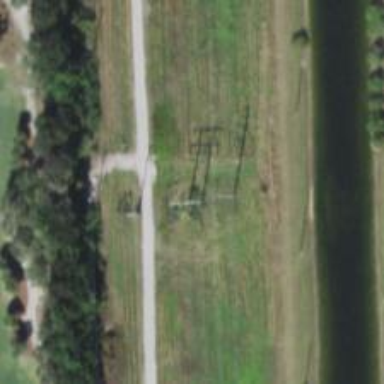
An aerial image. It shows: Power tower.